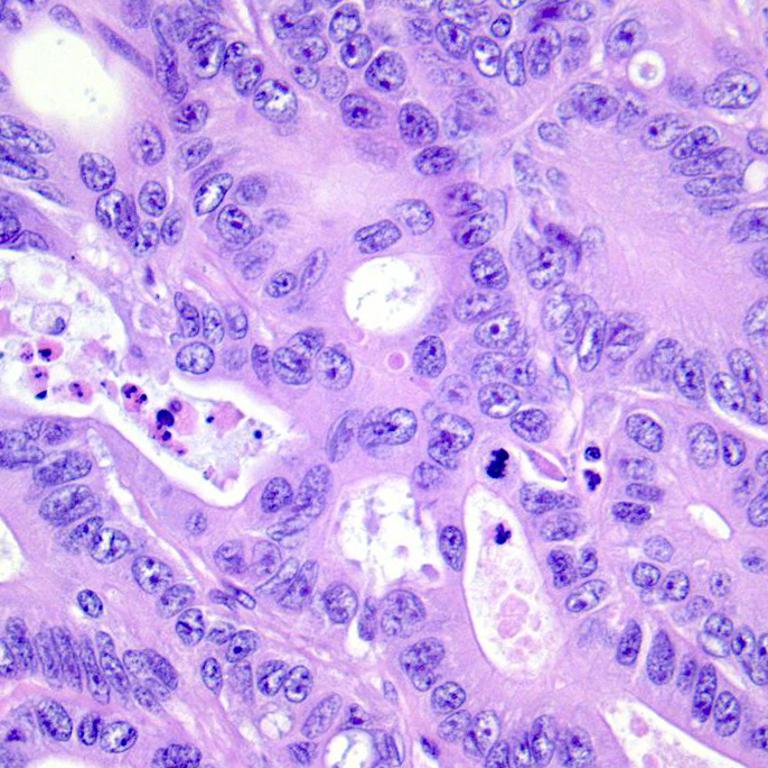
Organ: colon
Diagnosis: adenocarcinomas